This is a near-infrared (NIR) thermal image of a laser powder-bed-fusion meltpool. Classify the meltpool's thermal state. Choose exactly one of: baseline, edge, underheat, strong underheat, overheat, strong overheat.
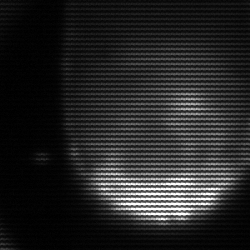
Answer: edge